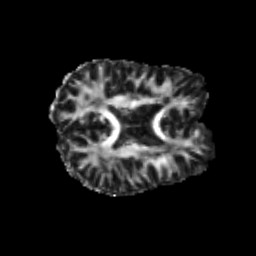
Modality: FA
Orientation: axial
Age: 29
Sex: male
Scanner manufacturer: siemens
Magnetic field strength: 3 T
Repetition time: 3.5 s
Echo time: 0.104 s